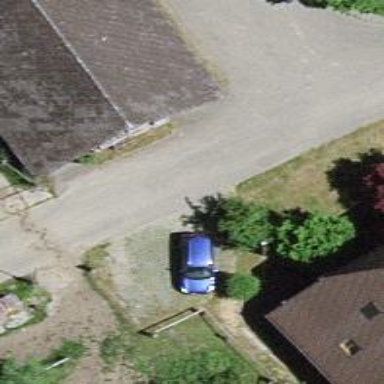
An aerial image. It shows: Rural barn.